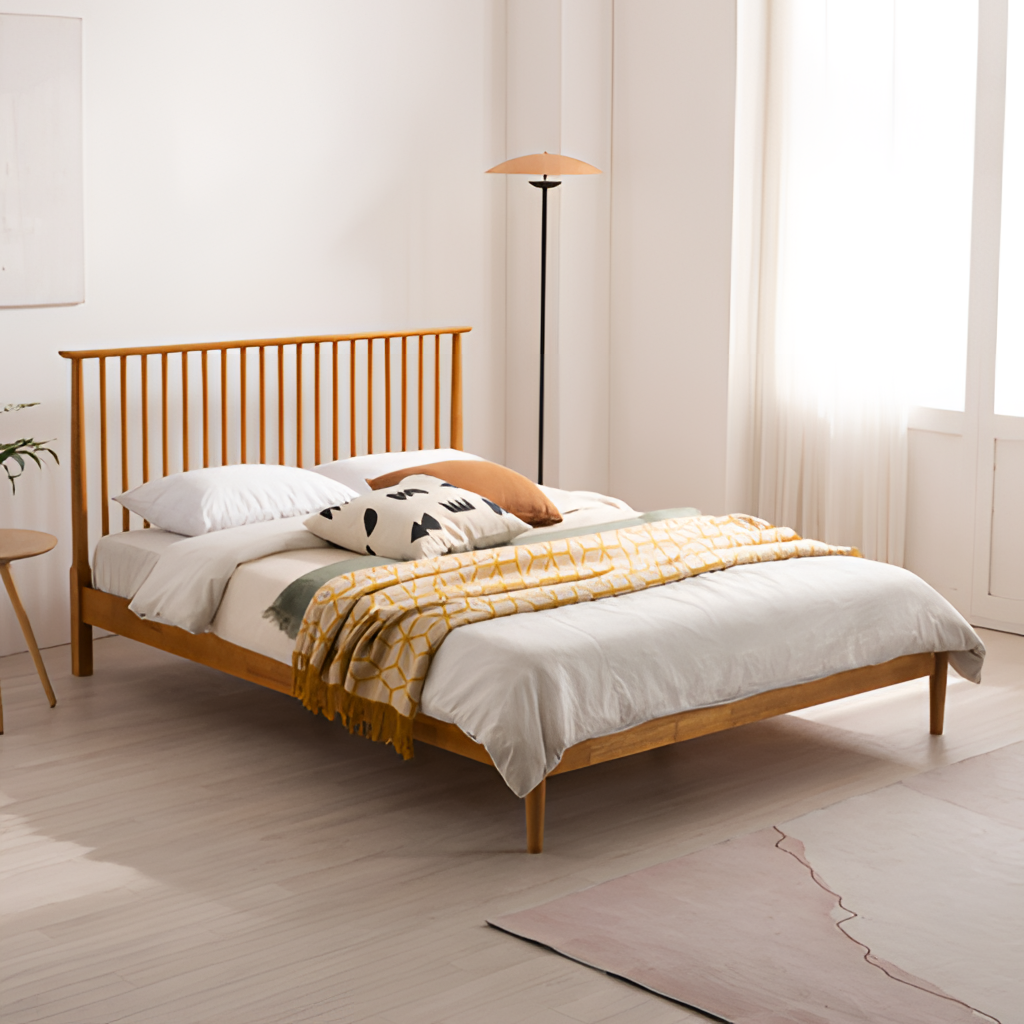
wood bed, bedroom, paint wallpaper, with solid pattern, beige wood flooring, with plank pattern, minimalist